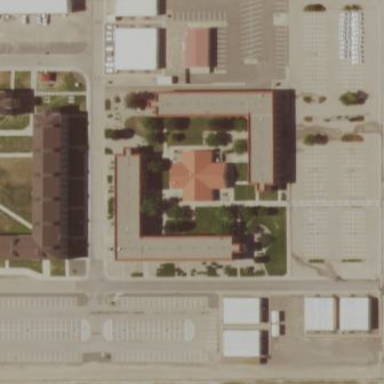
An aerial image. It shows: Dormitory building.